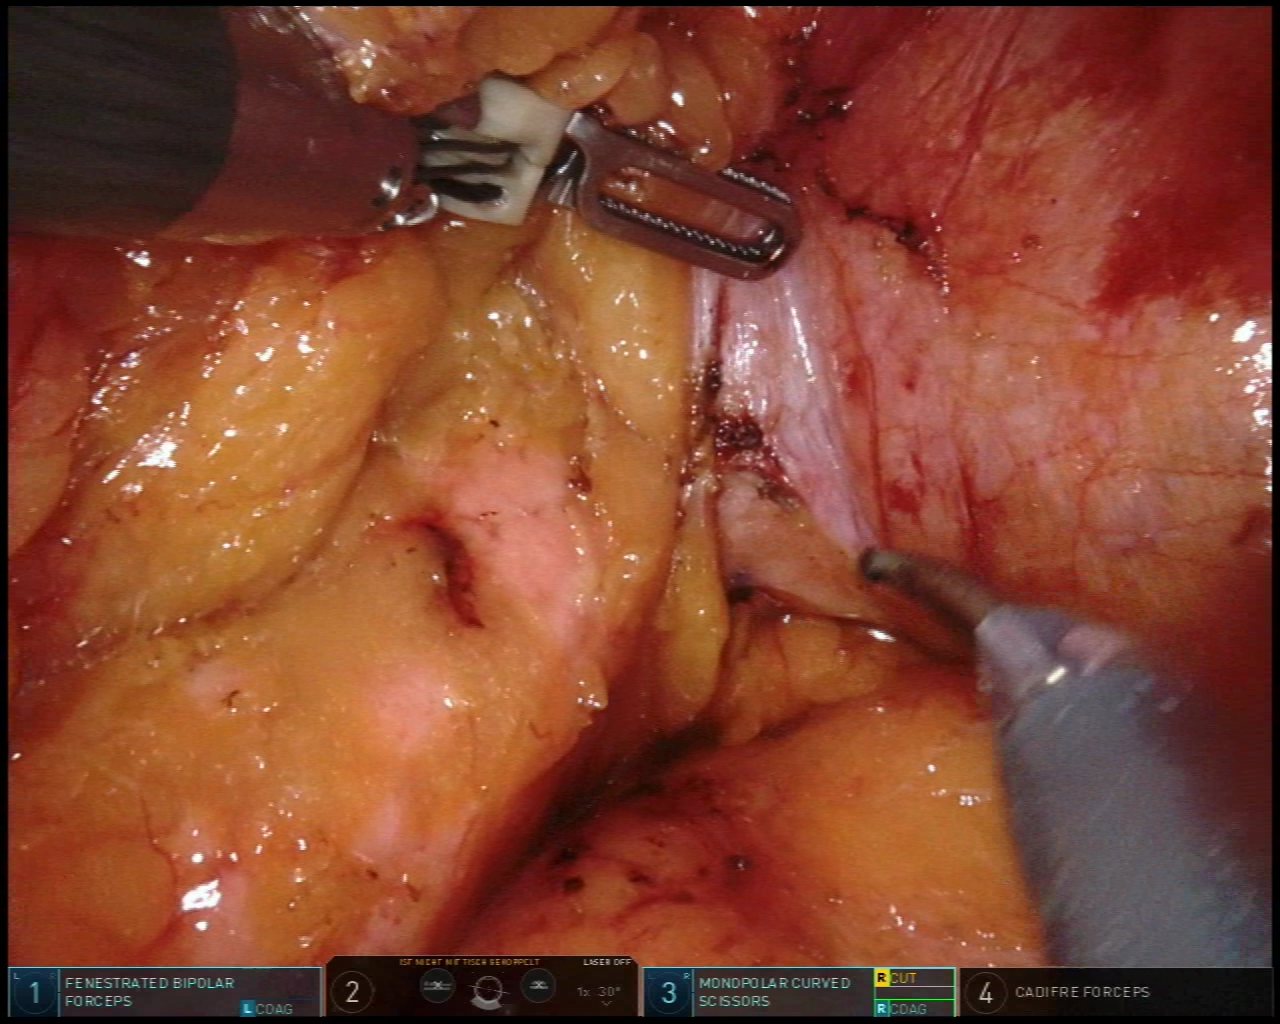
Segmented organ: pancreas
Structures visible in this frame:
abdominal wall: no
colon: no
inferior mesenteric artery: no
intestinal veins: no
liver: no
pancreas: yes
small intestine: no
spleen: yes
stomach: no
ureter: no
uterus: no
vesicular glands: no